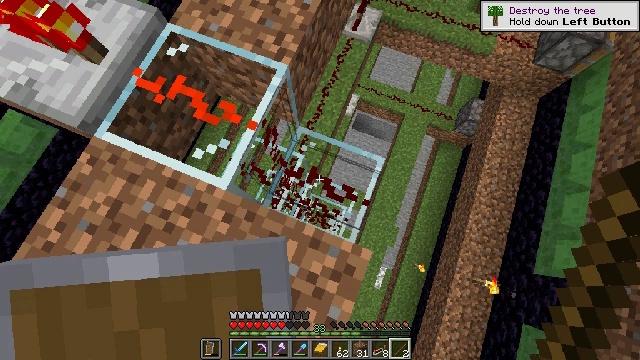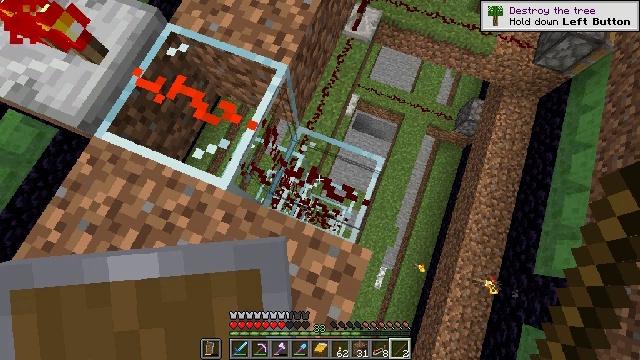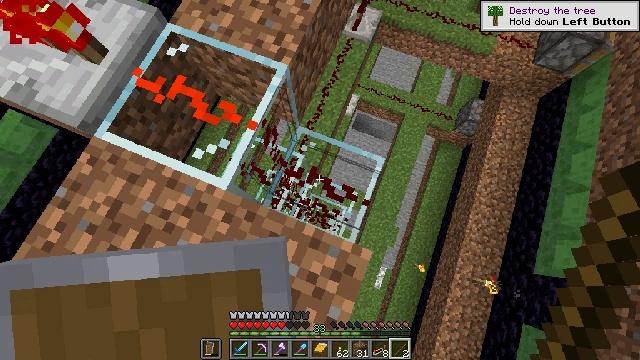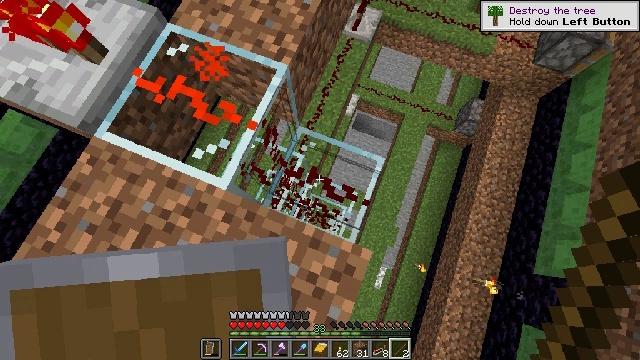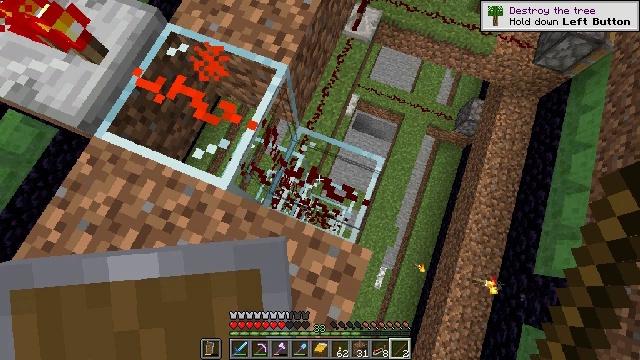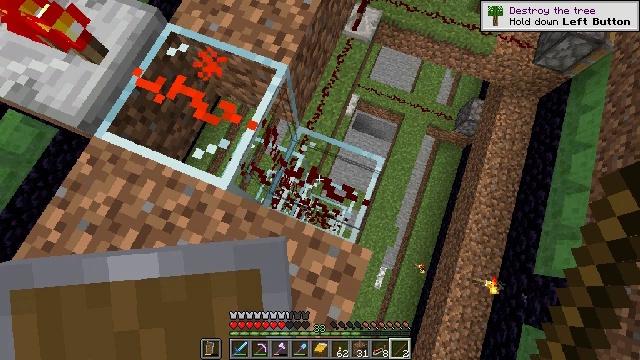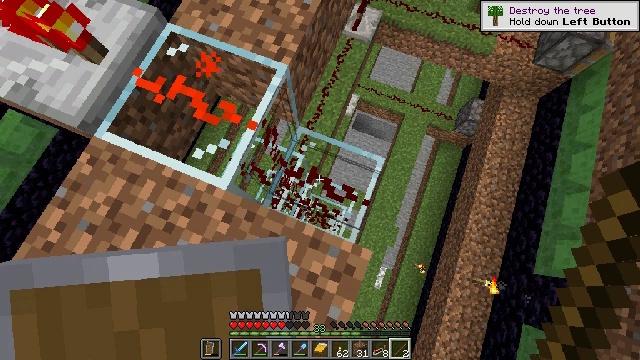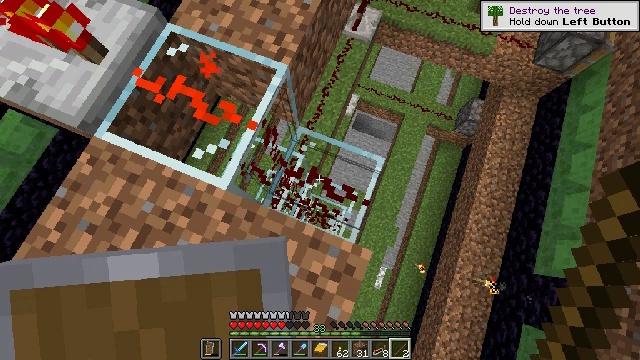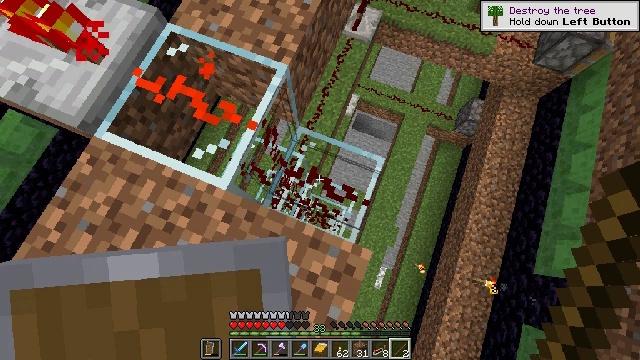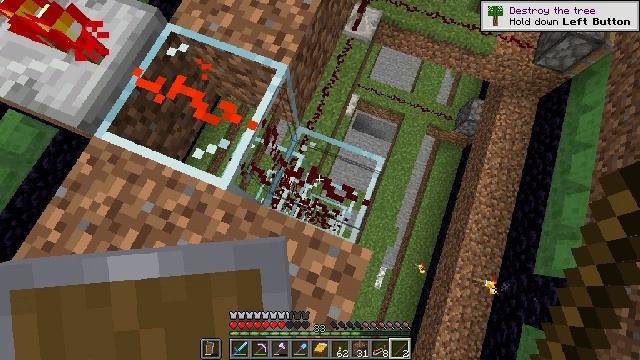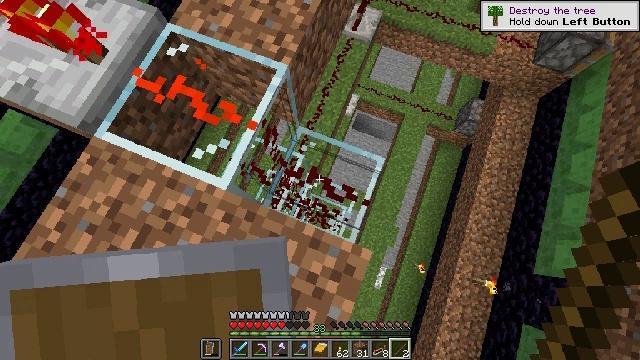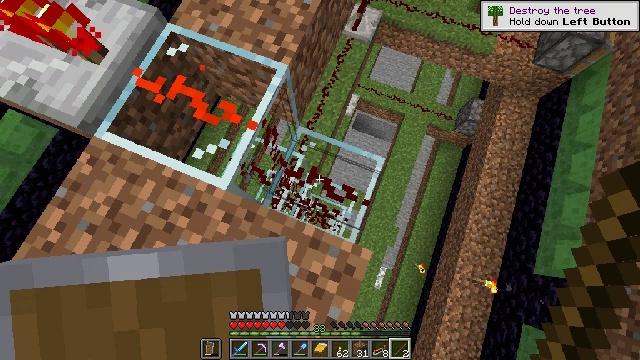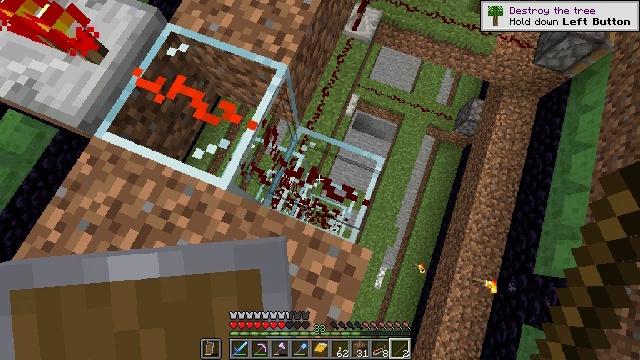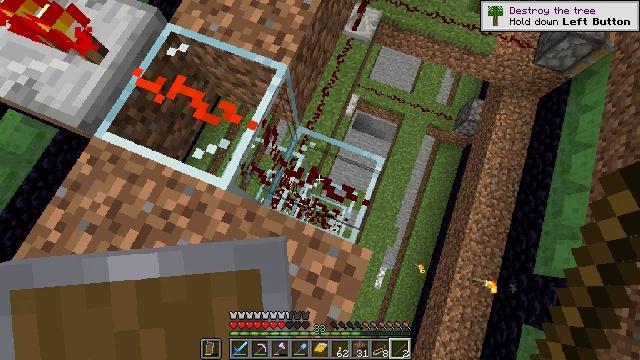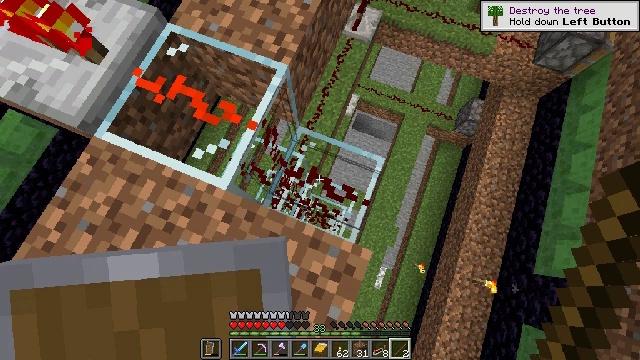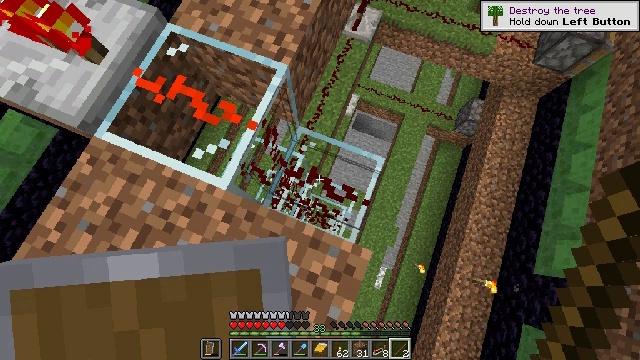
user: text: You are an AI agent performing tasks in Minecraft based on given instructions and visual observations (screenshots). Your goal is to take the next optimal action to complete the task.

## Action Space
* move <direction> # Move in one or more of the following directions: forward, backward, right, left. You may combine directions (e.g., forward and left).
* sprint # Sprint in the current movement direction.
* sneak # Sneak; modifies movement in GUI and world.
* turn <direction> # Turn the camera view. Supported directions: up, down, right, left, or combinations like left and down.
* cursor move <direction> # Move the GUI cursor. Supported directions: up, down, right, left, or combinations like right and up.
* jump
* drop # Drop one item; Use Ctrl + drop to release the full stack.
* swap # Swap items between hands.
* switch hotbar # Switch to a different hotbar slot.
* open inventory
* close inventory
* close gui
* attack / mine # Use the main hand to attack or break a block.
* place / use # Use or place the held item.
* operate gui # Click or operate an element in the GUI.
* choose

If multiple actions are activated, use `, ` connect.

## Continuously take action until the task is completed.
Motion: motion action
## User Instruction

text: Gather the repeater by attacking it.
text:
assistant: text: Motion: no_op
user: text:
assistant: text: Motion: no_op
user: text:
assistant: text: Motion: no_op
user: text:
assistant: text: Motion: no_op
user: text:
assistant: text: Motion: no_op
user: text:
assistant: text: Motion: no_op
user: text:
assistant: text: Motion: no_op
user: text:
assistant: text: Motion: no_op
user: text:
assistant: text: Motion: no_op
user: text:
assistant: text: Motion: no_op
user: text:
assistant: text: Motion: no_op
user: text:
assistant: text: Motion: no_op
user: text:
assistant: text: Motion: no_op
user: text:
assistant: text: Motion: no_op
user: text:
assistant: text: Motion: no_op
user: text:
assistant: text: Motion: no_op
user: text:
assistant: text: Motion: no_op
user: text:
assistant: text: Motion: no_op
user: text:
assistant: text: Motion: no_op
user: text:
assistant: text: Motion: no_op
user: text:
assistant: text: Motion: no_op
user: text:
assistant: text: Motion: no_op
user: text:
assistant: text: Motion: no_op
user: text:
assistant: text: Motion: no_op
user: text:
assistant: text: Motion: no_op
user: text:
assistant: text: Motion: turn left
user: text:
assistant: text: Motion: turn left
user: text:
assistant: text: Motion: no_op
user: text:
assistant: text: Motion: turn left
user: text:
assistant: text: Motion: turn left